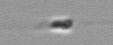
Label: flagellate_morphotype3